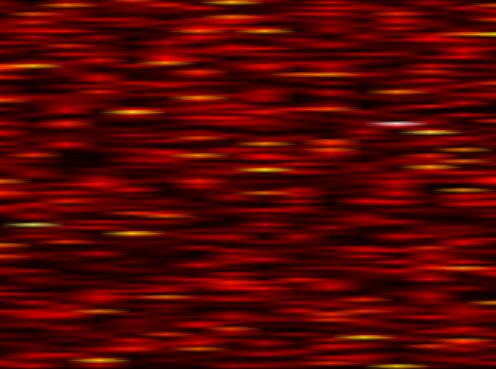
Label: FBMC